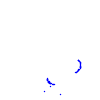
Particle: pion